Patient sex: M
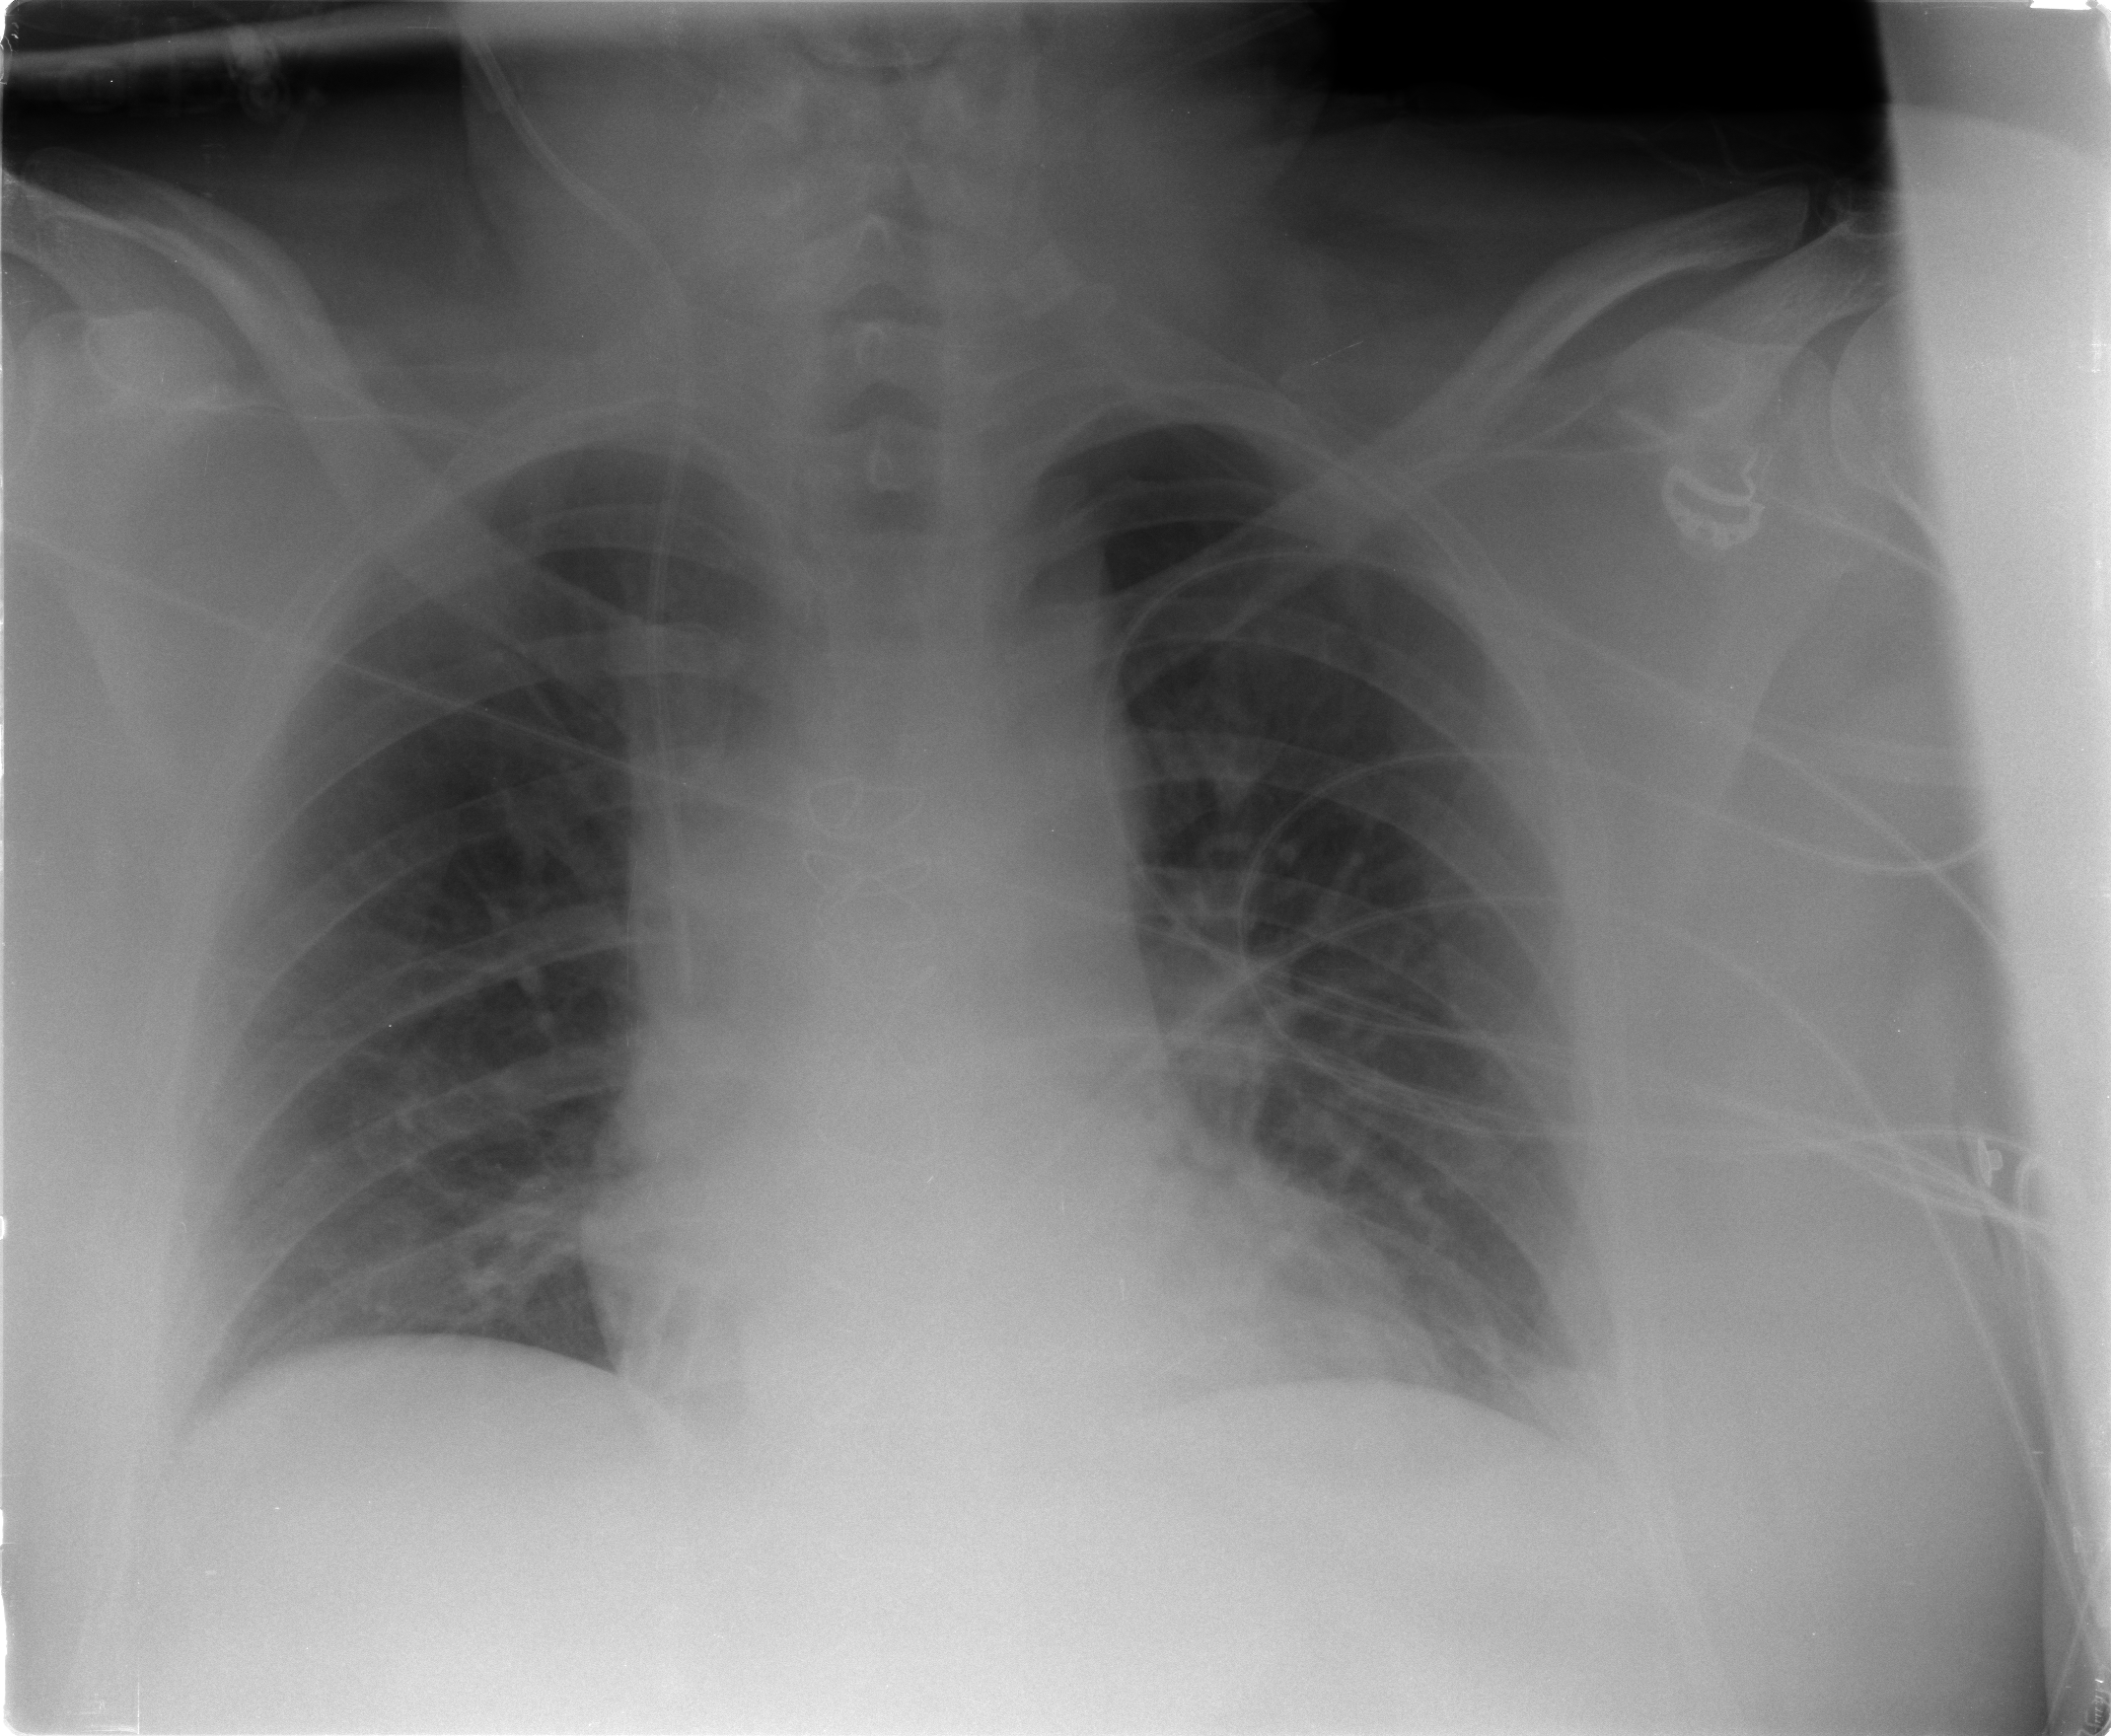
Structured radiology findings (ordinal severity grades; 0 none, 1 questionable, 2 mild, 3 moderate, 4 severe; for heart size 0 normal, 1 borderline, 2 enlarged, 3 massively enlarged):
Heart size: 1
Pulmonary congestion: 1
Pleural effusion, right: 0
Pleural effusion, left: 1
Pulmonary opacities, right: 0
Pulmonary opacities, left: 0
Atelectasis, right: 1
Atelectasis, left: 2